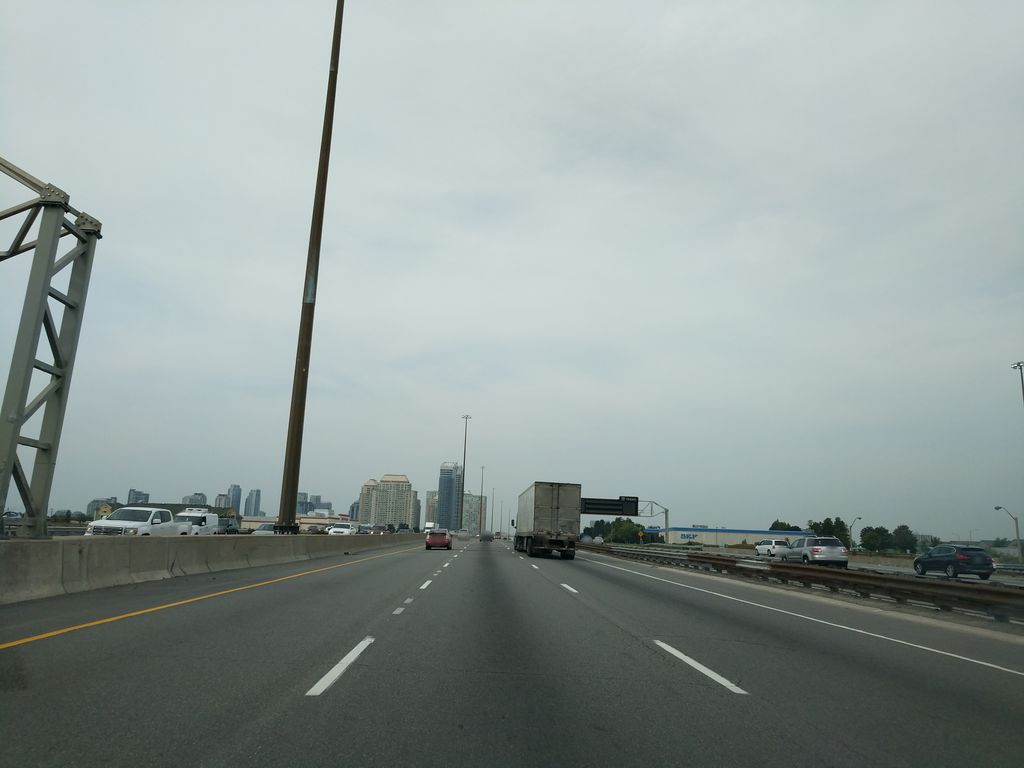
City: toronto